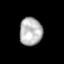
Tissue: lung
Cell type: Fibroblasts
Senescence score: 0.5485
Nuclear area (px): 625
Mean DAPI intensity: 180.59